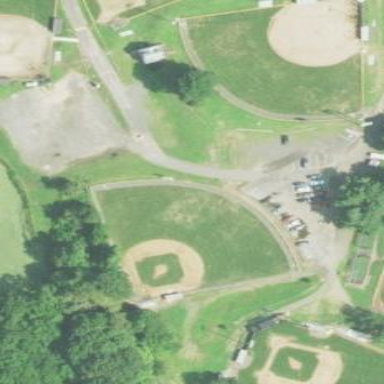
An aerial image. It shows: Baseball pitch for leisure land.